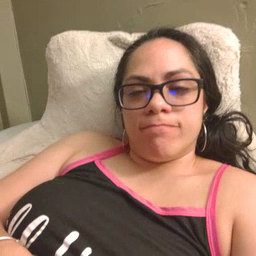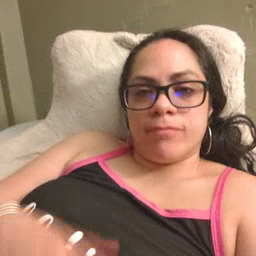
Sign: fine